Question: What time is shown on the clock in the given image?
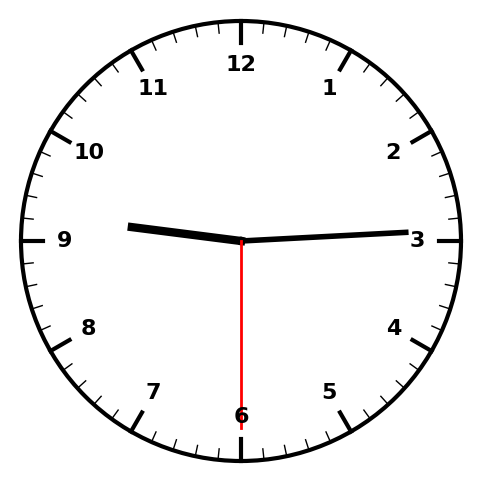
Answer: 09:14:30